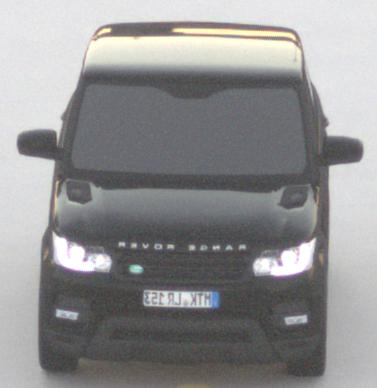
Make: Land Rover
Model: Range Rover Sport 5.0 V8 SC
Detailed model: Range Rover Sport (II)
Model produced from: 2013/09
Model produced until: 2015/07
Doors: 5
Color: black
Road condition: dry road
Daytime: sunrise or sunset
Contrast: low contrast